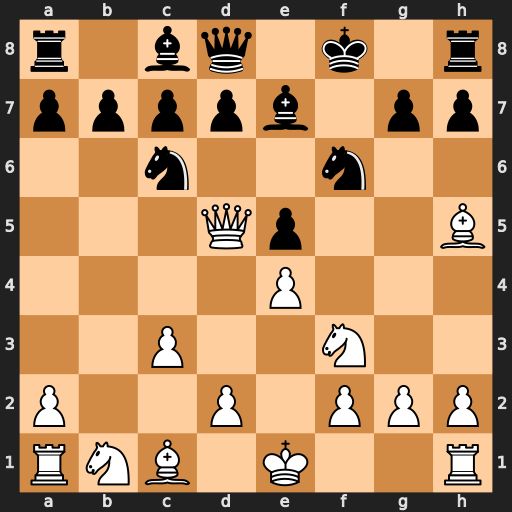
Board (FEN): r1bq1k1r/ppppb1pp/2n2n2/3Qp2B/4P3/2P2N2/P2P1PPP/RNB1K2R
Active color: w
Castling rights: KQ
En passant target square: -
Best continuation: Qf7#